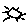
Label: sun